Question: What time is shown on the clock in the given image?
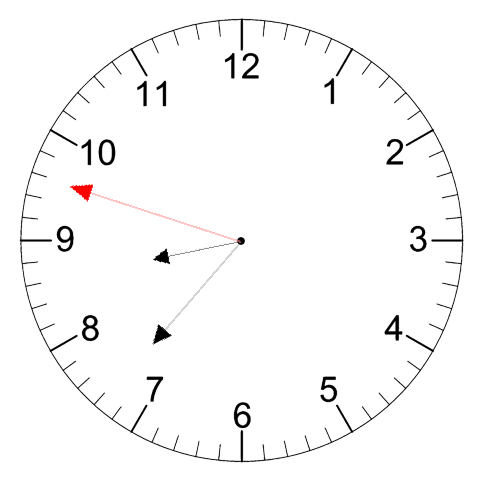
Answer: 08:36:48